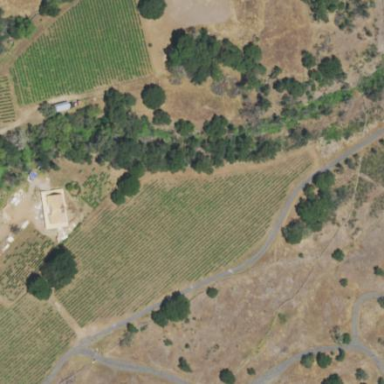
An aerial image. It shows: Vineyard growing wine grapes.